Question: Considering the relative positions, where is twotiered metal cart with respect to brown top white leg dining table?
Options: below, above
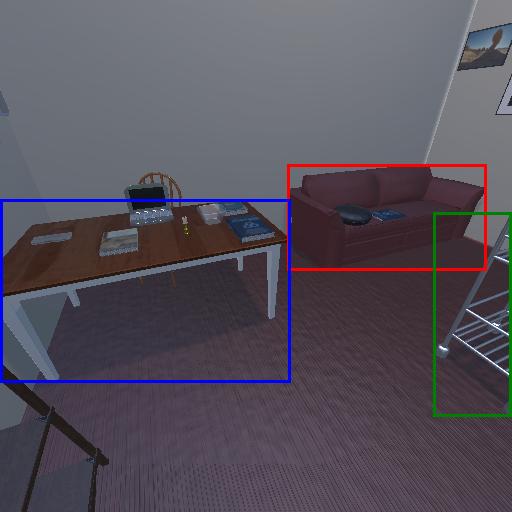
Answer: below